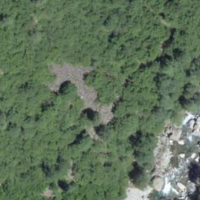
EUNIS habitat code: 32
Species observed at this site:
Lasiommata maera